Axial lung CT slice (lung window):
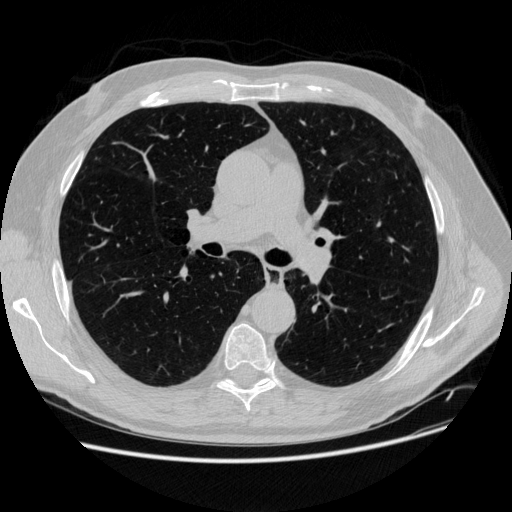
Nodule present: no